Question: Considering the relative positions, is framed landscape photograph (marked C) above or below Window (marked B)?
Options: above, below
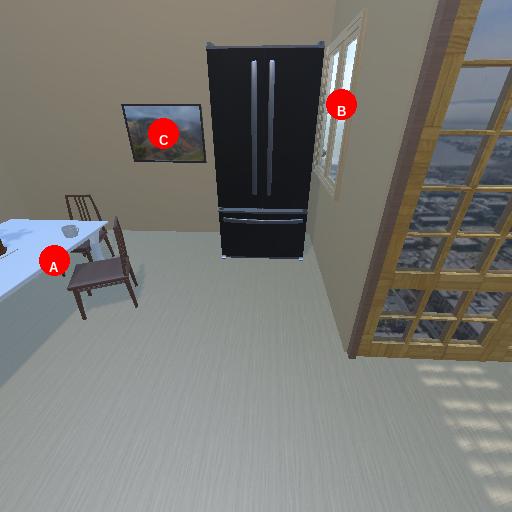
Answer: above